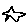
Label: star